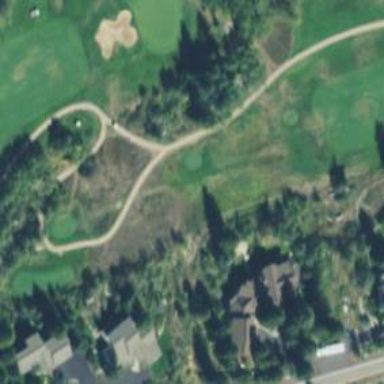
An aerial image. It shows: Service road with high-quality grade1 tracktype. It resembles golf cart path.